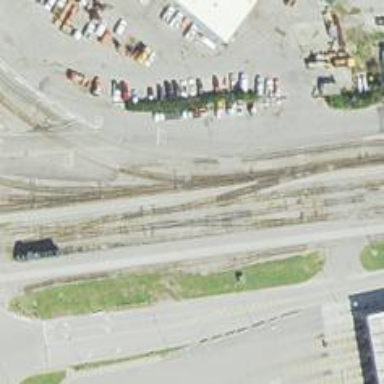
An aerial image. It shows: Railway yard in service.